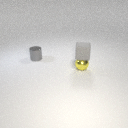
small gray rubber cube above small yellow metal sphere